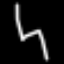
Label: chair